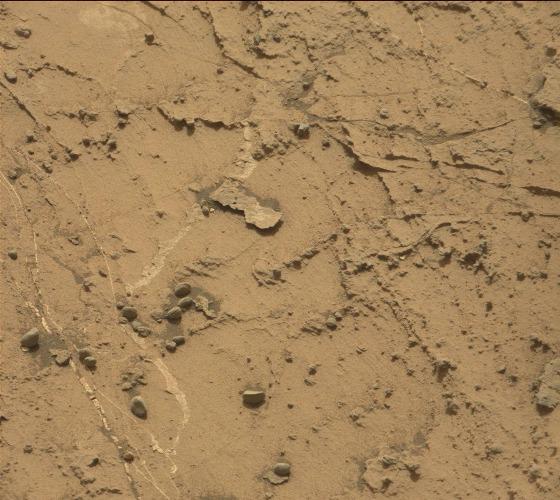
Terrain classes present: Bedrock, Rock, Shadow